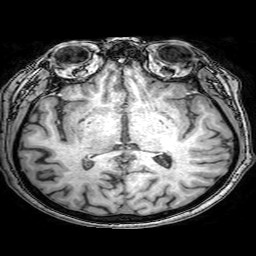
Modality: T1w
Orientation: coronal
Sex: female
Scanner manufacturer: philips
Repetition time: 0.008148 s
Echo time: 0.00373 s